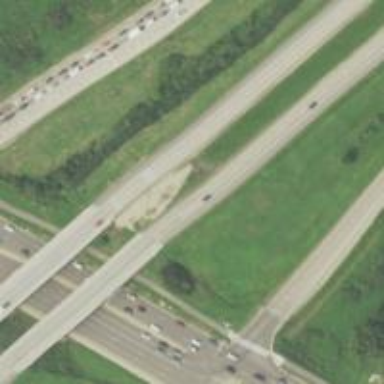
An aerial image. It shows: Motorway bridge.